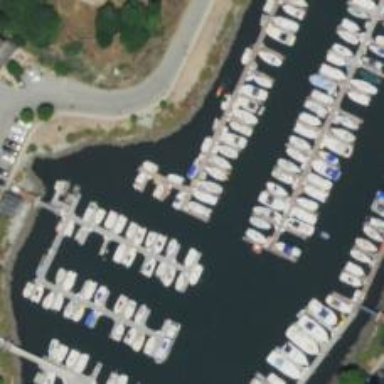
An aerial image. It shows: Pier with mooring facilities.